Question: I'm facing a problem with UI design.
I'm using QT 4.6.2 with QTCreator 1.3.1
I have a QFrame with a background image that "draw" the grid see image below

When i add a QLabel within the layout, when i run the app i see top left border. For test, i moved out the QLabel from the Layout and it works as expected (no border at all)
Do you have any idea about that?
Thanks in advance for your kindly help
Leo
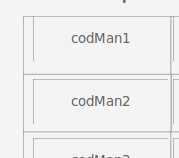
Answer: You are probably using a style sheet to set the background of your QFrame. Something like this:
'''
QFrame{
background-image: url(picture.png);
}
'''
Style sheet propagates to children widgets, so my idea is that your background is applied to the children QLabels as well.
Change your style sheet to this one (notice the dot at the beginning):
'''
.QFrame{
background-image: url(picture.png);
}
'''
The dot selector will restrict the style sheet only to the children widgets of your QFrame that are of type QFrame, but won't apply it to inheriting classes like QLabel. See the <URL> to learn more about selectors.